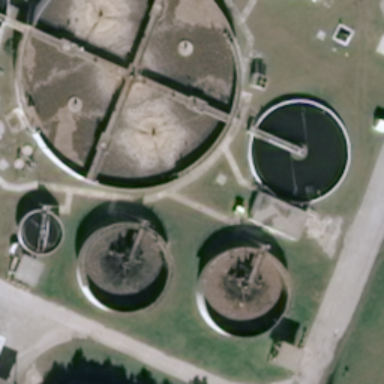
Some different size of storage tanks are on the ground .